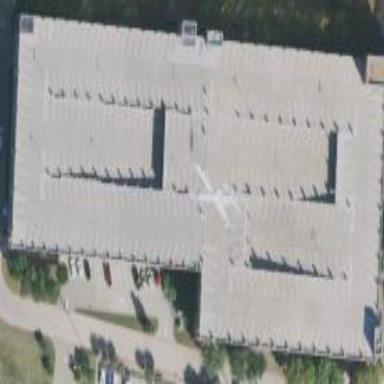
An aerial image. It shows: Multi-storey garage building used for parking.